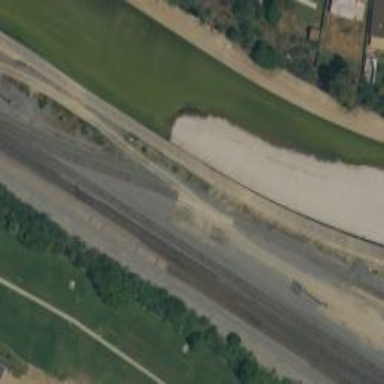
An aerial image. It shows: Disused railway spur line.